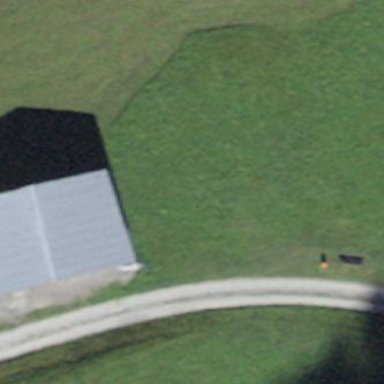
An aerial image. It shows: Farm auxiliary building.